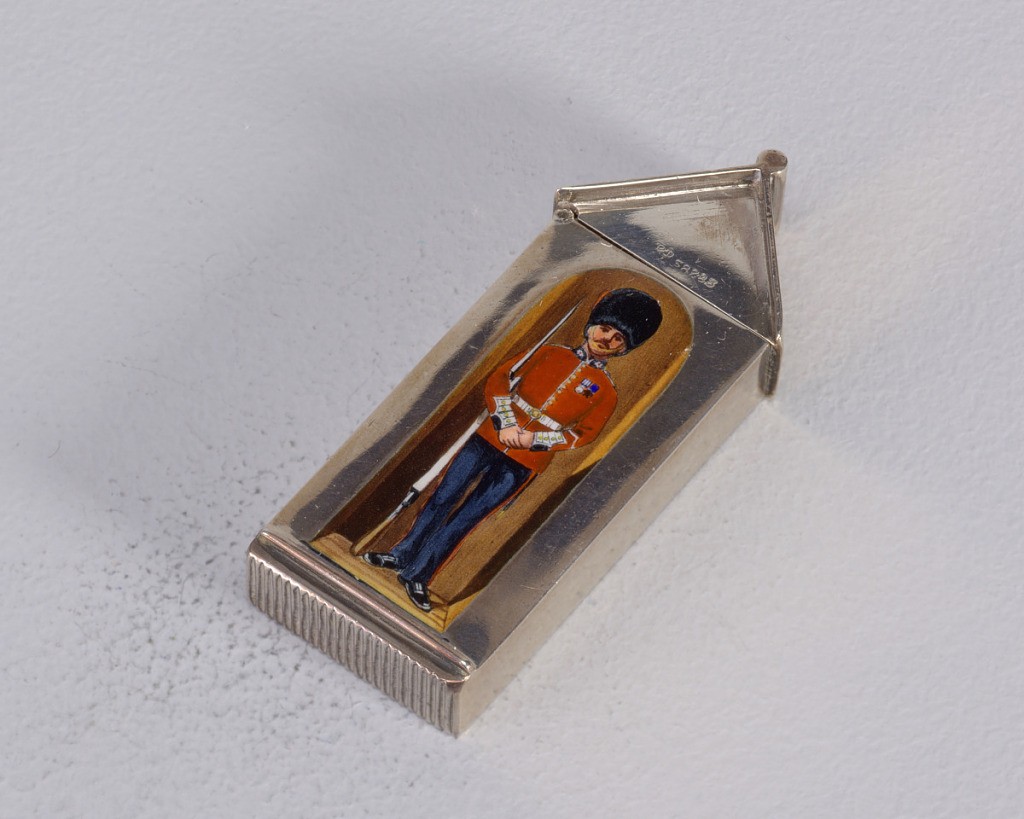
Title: Sentry Box with Guardsman
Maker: Sampson Mordan & Company
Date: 1886–87
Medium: Silver, enamel
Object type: Matchsafe
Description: In the form of a sentry box, the body rectangular, the roof (lid) triangular, featuring polychrome enamel decoration of a royal guardsman standing in doorway at attention; he wears full uniform including belted red jacket, black trousers, tall black bearskin hat and holds bayonet at his side. Lid hinged on upper left side. Striker on bottom.